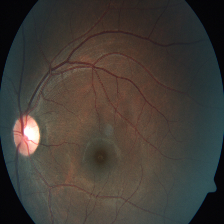
Diabetic retinopathy grade: Severe